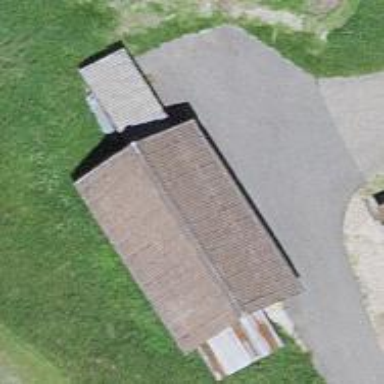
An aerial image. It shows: Shed.